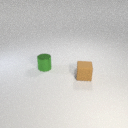
small brown rubber cube in front of small green metal cylinder